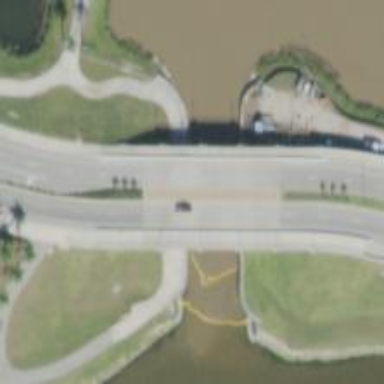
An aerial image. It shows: Bridge over North Cattlemen Road for cyclists.